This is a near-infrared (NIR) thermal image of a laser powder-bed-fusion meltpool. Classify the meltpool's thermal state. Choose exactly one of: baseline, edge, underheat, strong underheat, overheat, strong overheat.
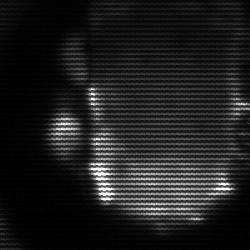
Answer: baseline